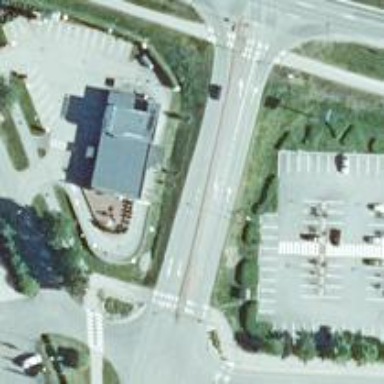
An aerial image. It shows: Service road with asphalt surface leading through building passage tunnel.